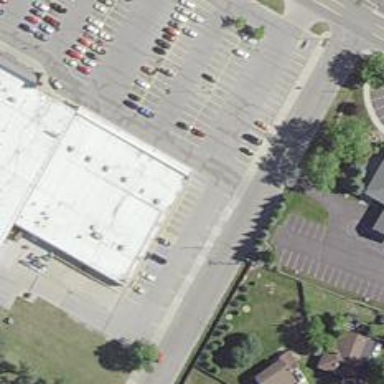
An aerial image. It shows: Parking space.